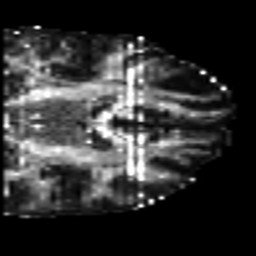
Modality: FA
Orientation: coronal
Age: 23
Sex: female
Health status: healthy
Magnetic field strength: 3 T
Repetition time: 7 s
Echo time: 0.0926 s